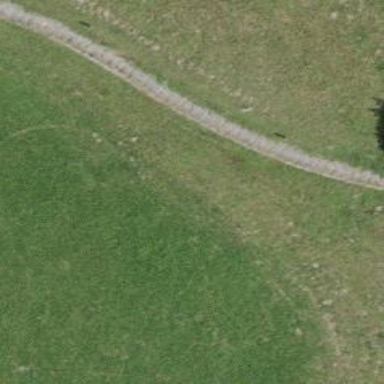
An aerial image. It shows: Gravel steps.